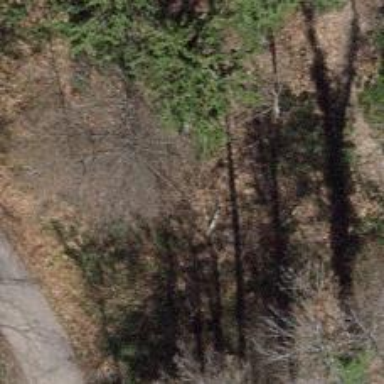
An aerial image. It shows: Path.